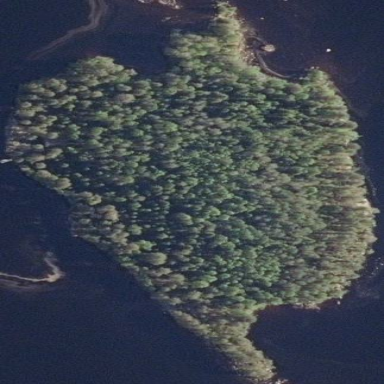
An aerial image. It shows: Islet covered with woodland.